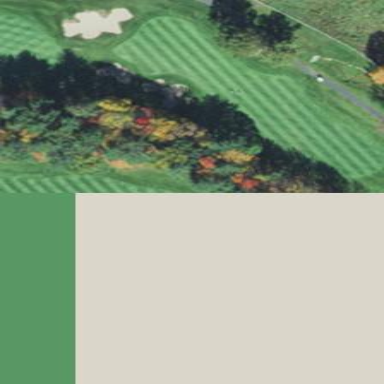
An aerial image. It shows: Grassy area designated as golf fairway.